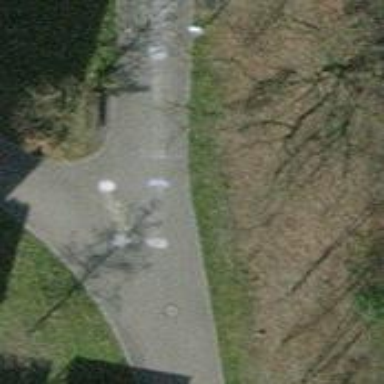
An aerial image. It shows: Brown bench in the vicinity.